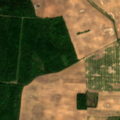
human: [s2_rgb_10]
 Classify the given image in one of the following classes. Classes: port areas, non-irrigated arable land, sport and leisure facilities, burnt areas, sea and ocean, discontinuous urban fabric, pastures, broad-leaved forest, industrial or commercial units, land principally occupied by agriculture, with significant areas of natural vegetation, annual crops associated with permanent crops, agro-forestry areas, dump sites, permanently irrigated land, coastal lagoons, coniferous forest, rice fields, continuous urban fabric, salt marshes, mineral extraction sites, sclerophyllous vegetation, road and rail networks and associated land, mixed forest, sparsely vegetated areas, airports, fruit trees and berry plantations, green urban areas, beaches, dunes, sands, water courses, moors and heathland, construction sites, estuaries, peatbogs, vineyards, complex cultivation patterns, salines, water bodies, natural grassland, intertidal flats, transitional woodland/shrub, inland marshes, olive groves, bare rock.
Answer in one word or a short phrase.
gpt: non-irrigated arable land, complex cultivation patterns, broad-leaved forest